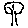
Label: tree